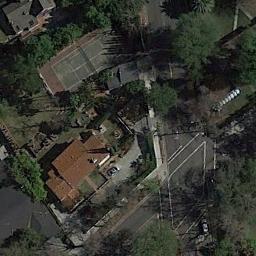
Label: intersection